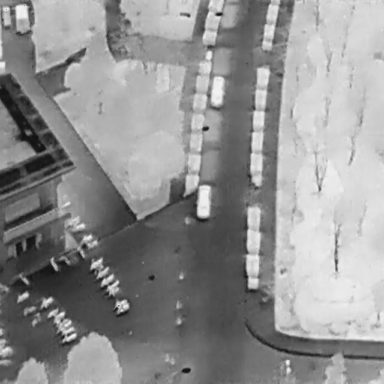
There is an OtherVehicle in the infrared image.